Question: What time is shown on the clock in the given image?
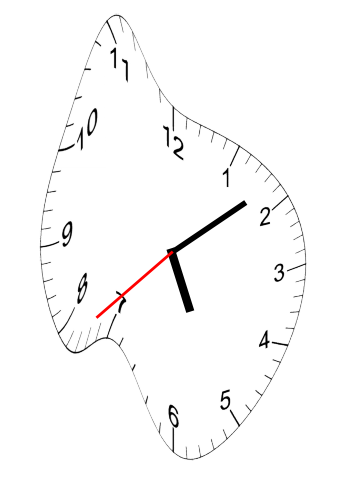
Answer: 05:08:38